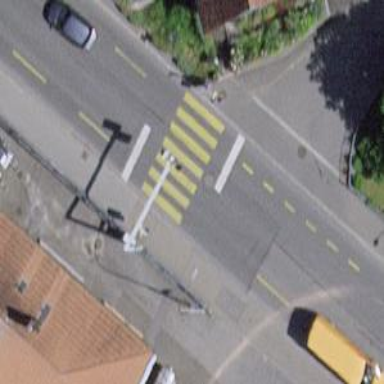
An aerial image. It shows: Road with traffic signals.